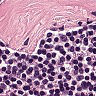
Metastatic tissue present: no